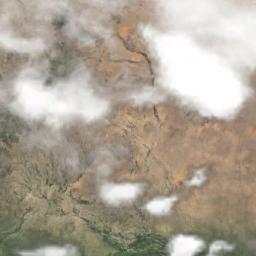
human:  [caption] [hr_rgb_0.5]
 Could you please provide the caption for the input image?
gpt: A large cloud of white clouds floated over the farmland .

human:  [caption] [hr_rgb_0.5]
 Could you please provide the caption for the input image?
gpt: Sparse white clouds on the ground where green and yellowish brown intersect .

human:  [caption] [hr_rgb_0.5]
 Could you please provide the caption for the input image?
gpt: The cumulus clouds are located above the wasteland .

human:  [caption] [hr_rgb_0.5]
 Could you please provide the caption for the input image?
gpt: The white cloud is above bare land .

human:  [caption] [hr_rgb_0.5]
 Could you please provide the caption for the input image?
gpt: There are some pieces of white clouds over a brown plain .